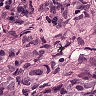
Metastatic tissue present: yes